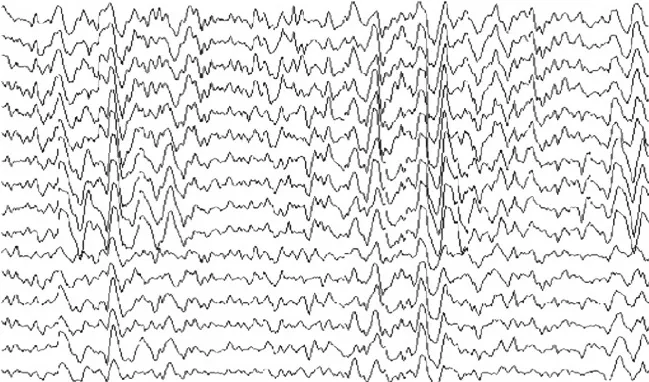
Electroencephalogram spectrum of the patient with generalized delta frequency in 16 channels.
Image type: electrography (eeg)